Field crop: maize
Growth stage: 1
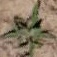
Species: atriplex